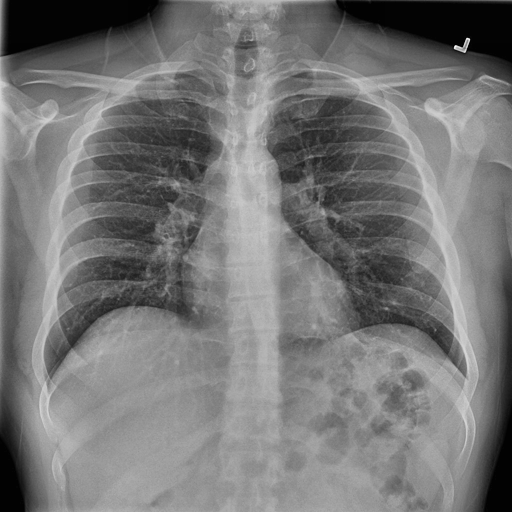
Finding: NORMAL